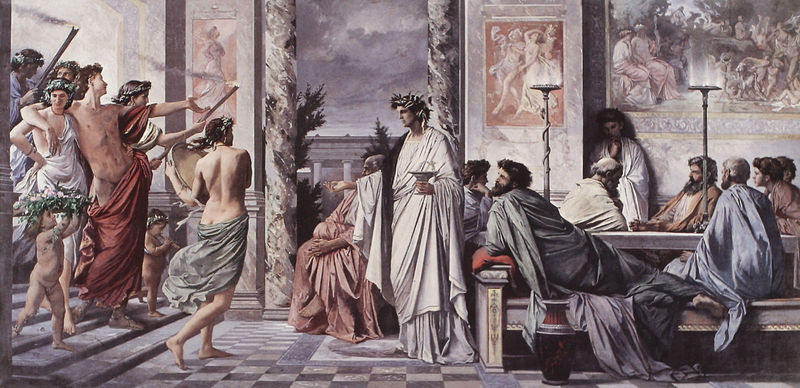
Titel: Das Gastmahl des Plato, erste Fassung
Künstler: Anselm Feuerbach
Institution: Karlsruhe, Staatliche Kunsthalle
Schlagwörter: feuer, gemälde, gott, hand, nackt, weiß, frauen, menschen, frau, glas, marmor, männer, säulen, tisch, haus, rot, tuch, fest, gesellschaft, bart, feier, bild, gelehrte, gewand, kind, musiker, tanzen, renaissance, kinder, engel, putte, vase, bilder, liegen, bank, kerze, leuchter, stufen, gefäß, antike, palast, fliesen, aufstand, denker, kranz, lorbeerkranz, mahl, orgie, trommel, rom, römer, flöte, jüngling, jesus, antik, götter, bacchus, satyr, toga, fresken, tempel, kränze, fresko, jünger, putti, fackel, caesar, fackeln, antikenrezeption, rat, schule von athen, maleri, philosophen, dekadenz, nachkt, philosophieren, saturnalien, caeser